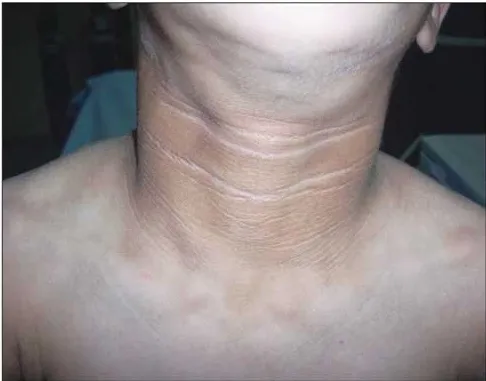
Remarkable acanthosis nigricans over the neck.
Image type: medical_photograph (skin_photograph)